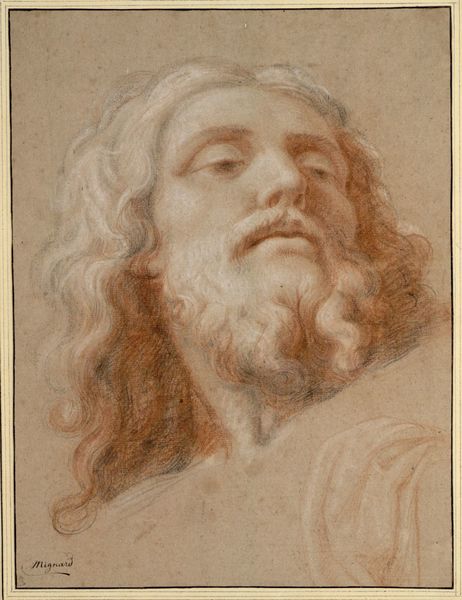
Titel: Kopfstudie zu Johannes dem Täufer für das Kuppelfresko in Val-de-Grâce
Künstler: Pierre Mignard
Standort: Wien
Institution: Albertina, Wien
Schlagwörter: kopf, mann, schatten, umhang, weiß, frisur, grau, hell, kleid, kreide, mund, nase, ohr, pastell, skizze, stirn, zeichnung, blick, bart, augen, bibel, falten, gesicht, kleidung, vollbart, bildnis, hals, hände, portrait, porträt, schauen, signatur, auge, haare, lange haare, augenbrauen, lippen, locken, ohren, scheitel, liegen, brauen, gesenkt, faltenwurf, oberkörper, lider, unterschrift, kohle, lockig, nasenlöcher, jüngling, halbprofil, christus, jesus, rechteckig, biblisch, rötel, froschperspektive, gehöht, rötelzeichnung, hal, halssehnen